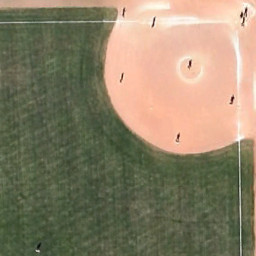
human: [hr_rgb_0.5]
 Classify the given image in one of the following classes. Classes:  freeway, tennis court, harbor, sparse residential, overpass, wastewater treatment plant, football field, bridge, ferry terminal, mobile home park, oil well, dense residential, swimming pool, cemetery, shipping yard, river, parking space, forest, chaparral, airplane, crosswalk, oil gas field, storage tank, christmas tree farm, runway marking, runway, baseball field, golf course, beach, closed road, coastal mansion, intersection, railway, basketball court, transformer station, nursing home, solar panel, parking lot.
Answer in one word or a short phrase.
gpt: baseball field